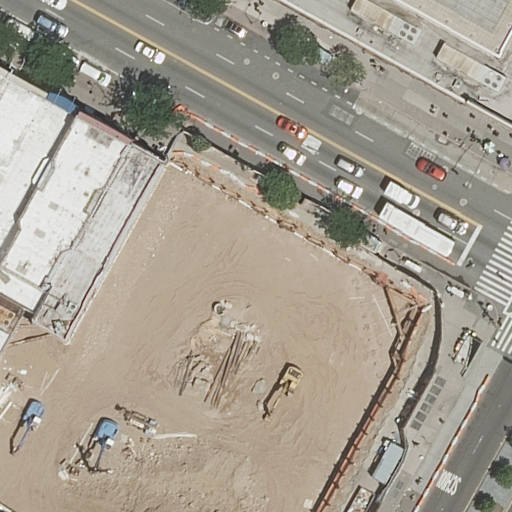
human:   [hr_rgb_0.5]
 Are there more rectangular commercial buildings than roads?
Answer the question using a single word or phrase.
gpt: no

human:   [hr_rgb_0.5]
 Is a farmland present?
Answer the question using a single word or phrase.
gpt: no

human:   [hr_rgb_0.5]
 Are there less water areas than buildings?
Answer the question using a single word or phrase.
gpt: yes

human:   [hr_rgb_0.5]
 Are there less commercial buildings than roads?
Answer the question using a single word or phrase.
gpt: yes

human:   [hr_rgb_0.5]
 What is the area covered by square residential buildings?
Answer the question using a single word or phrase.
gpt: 0m2

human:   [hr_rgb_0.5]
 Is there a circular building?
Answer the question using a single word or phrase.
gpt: no

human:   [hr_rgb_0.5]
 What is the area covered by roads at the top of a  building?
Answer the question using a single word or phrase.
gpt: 0m2

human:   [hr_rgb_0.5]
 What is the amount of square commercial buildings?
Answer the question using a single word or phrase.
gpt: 0

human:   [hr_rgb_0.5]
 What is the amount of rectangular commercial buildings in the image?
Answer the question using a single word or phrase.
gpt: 1

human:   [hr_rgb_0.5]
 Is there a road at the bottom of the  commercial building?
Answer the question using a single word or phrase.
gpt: no

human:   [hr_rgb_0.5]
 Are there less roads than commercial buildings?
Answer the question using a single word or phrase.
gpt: no

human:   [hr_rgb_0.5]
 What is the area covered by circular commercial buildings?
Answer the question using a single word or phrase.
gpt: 0m2

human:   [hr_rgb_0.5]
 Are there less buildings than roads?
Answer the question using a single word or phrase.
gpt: no

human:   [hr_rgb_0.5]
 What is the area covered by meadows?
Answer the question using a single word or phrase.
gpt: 0m2

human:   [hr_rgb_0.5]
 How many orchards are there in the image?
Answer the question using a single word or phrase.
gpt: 0

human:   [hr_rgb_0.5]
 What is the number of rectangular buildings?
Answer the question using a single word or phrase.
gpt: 2

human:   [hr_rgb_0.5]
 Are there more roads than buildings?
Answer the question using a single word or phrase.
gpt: no

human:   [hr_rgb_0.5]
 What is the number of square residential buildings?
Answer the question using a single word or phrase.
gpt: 0

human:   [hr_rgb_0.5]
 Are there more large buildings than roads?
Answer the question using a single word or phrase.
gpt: no

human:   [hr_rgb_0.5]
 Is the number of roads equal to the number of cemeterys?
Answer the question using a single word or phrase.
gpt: no

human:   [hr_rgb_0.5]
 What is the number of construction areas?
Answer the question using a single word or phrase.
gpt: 0

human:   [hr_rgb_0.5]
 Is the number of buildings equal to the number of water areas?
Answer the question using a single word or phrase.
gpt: no

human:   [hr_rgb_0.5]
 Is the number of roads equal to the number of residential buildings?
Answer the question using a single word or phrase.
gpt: no

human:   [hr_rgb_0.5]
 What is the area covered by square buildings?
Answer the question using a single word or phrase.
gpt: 0m2

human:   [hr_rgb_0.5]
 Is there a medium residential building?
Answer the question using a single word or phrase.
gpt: no

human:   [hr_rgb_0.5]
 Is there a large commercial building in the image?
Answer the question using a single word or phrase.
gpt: yes

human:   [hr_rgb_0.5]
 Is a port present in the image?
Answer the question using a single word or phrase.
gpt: no

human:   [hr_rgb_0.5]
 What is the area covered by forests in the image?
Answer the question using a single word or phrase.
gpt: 0m2

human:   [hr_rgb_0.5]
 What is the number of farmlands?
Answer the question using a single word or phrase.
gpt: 0

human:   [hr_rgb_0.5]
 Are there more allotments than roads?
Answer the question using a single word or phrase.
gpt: no

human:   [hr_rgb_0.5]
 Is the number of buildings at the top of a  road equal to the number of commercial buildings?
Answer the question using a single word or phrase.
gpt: yes

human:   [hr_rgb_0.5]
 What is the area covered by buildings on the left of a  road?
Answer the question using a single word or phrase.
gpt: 1040m2

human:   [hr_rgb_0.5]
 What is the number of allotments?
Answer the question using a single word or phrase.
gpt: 0

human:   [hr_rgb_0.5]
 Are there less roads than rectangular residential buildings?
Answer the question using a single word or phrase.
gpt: no

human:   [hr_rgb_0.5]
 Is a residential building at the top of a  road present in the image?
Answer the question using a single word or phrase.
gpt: yes

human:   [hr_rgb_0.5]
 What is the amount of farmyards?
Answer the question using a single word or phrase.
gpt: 0